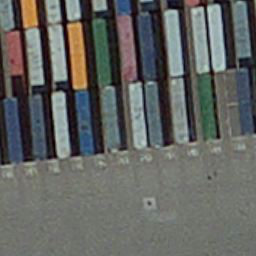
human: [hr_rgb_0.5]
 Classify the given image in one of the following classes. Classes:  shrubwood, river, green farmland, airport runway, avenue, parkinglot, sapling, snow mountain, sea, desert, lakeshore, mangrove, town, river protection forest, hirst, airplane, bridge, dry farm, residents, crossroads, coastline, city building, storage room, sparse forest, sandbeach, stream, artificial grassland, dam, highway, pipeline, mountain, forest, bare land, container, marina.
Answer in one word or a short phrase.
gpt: container